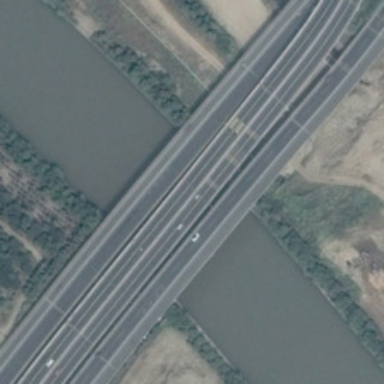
Three parallel bridges are on a river with many green trees in two sides of it .